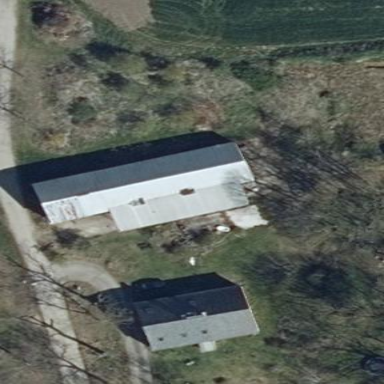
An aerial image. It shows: Shed.